Field crop: maize
Growth stage: 1
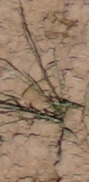
Species: lolium